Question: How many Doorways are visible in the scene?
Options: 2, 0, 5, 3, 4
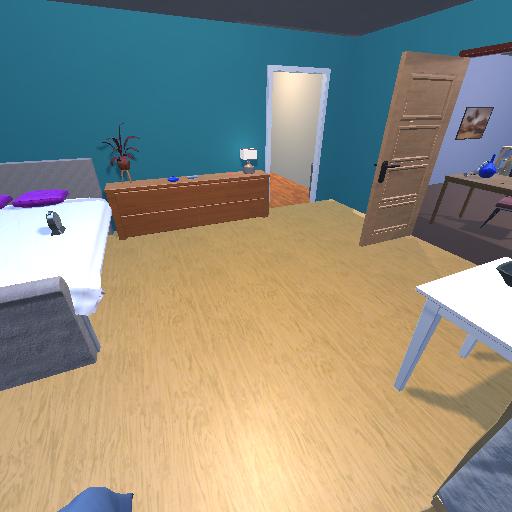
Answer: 2